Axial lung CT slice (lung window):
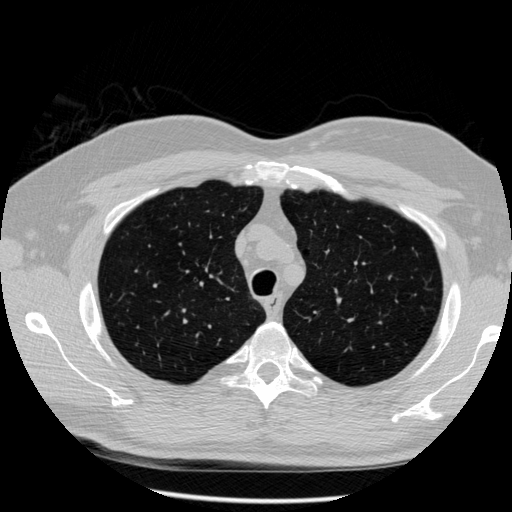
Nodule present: no